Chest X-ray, PA view. Patient: 64 years old, sex M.
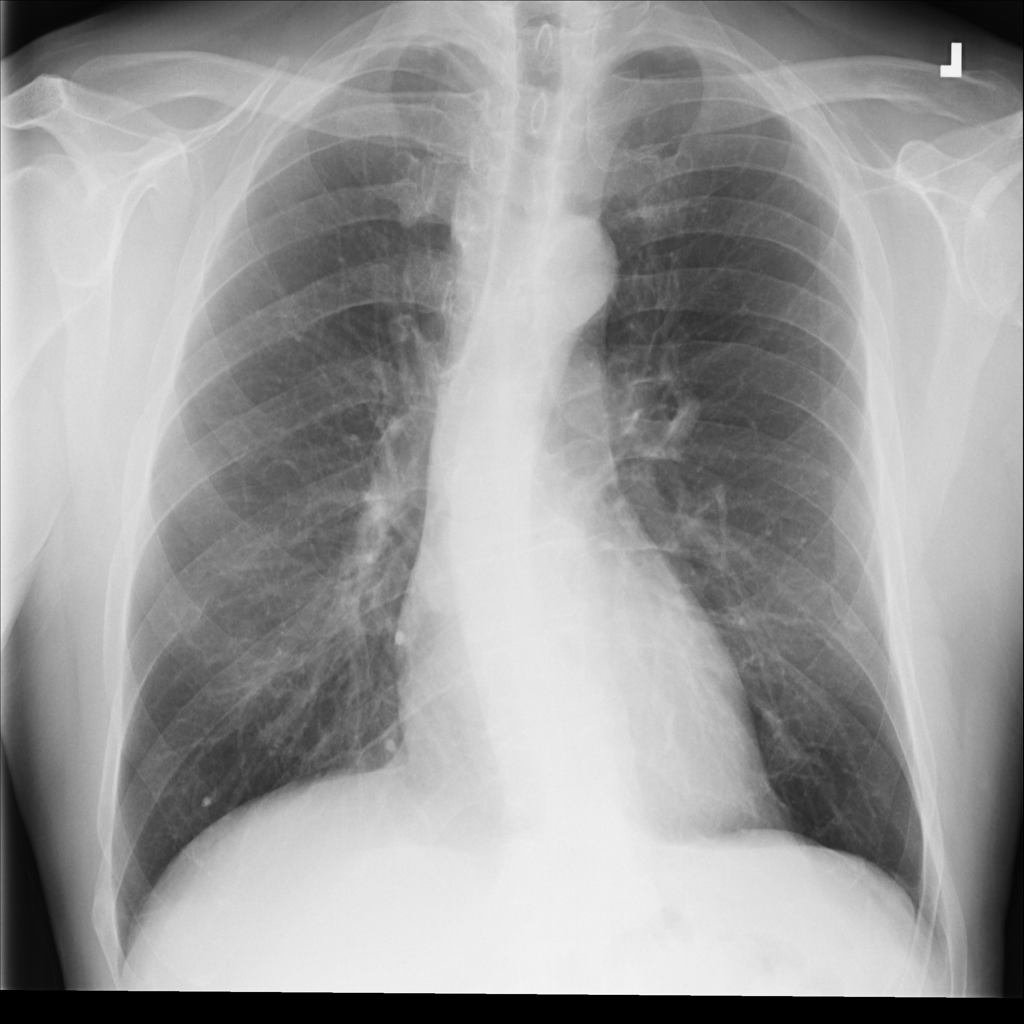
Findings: Emphysema